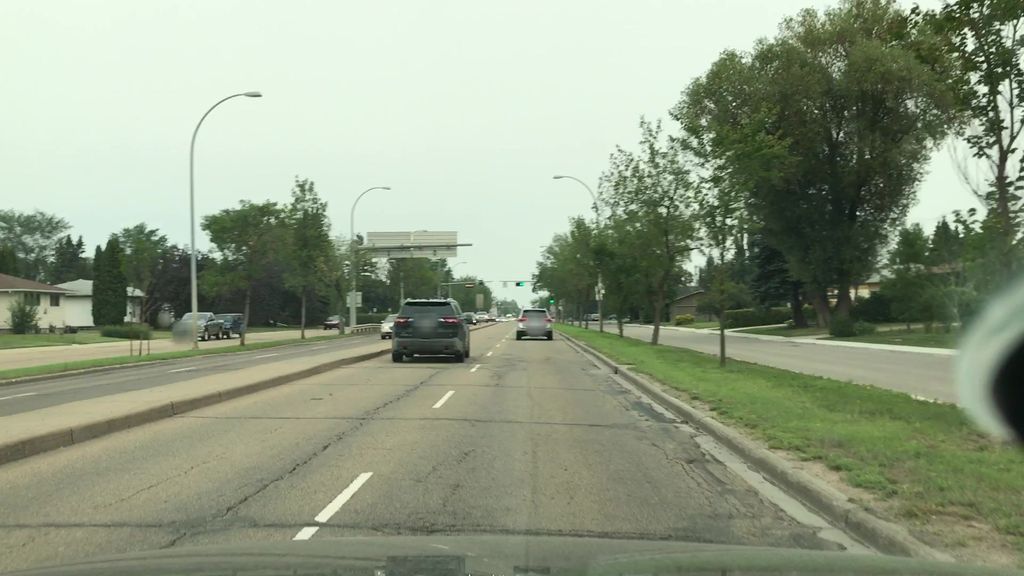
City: edmonton